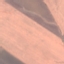
Land use / land cover: AnnualCrop